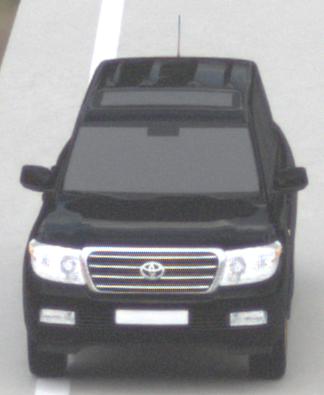
Make: Toyota
Model: Land Cruiser V8 4.7
Detailed model: Land Cruiser V8 (J20)
Model produced from: 2008/03
Model produced until: 2009/11
Doors: 5
Color: black
Road condition: dry road
Daytime: morning or afternoon
Contrast: low contrast